Interaction volume radius: 10 \u00c5
Interaction volume height: 25 \u00c5
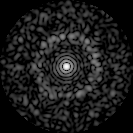
Disorder parameter: 0.822